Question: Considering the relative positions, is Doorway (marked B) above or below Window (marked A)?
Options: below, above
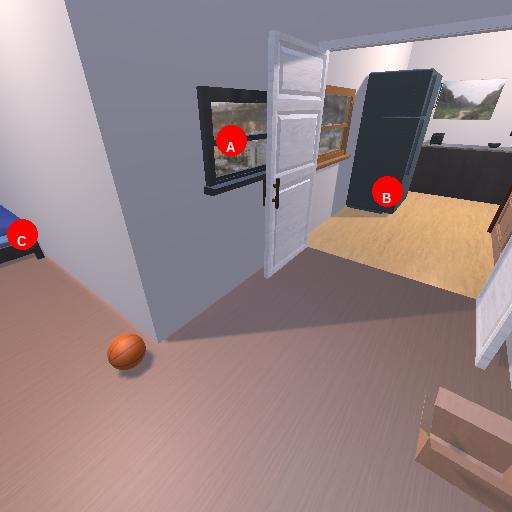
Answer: below